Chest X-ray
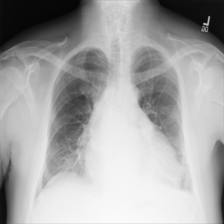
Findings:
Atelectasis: negative
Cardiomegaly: positive
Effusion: positive
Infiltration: negative
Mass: negative
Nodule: negative
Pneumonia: negative
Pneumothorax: negative
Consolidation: negative
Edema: negative
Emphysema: negative
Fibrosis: negative
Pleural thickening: negative
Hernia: negative